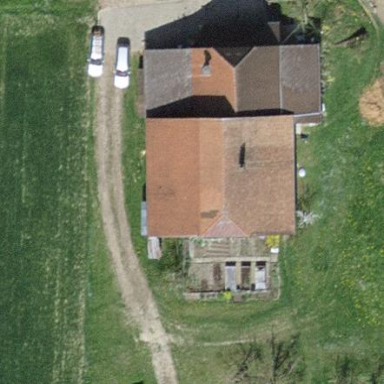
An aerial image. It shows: Farm building.